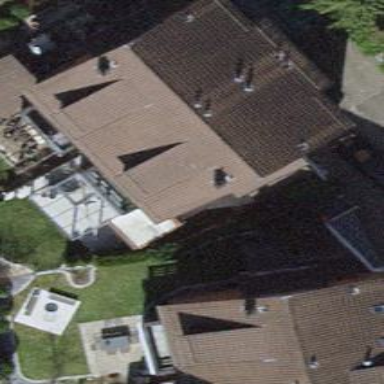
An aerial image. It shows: Building with tiled roof.